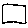
Label: square